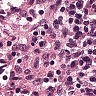
Metastatic tissue present: no